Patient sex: M
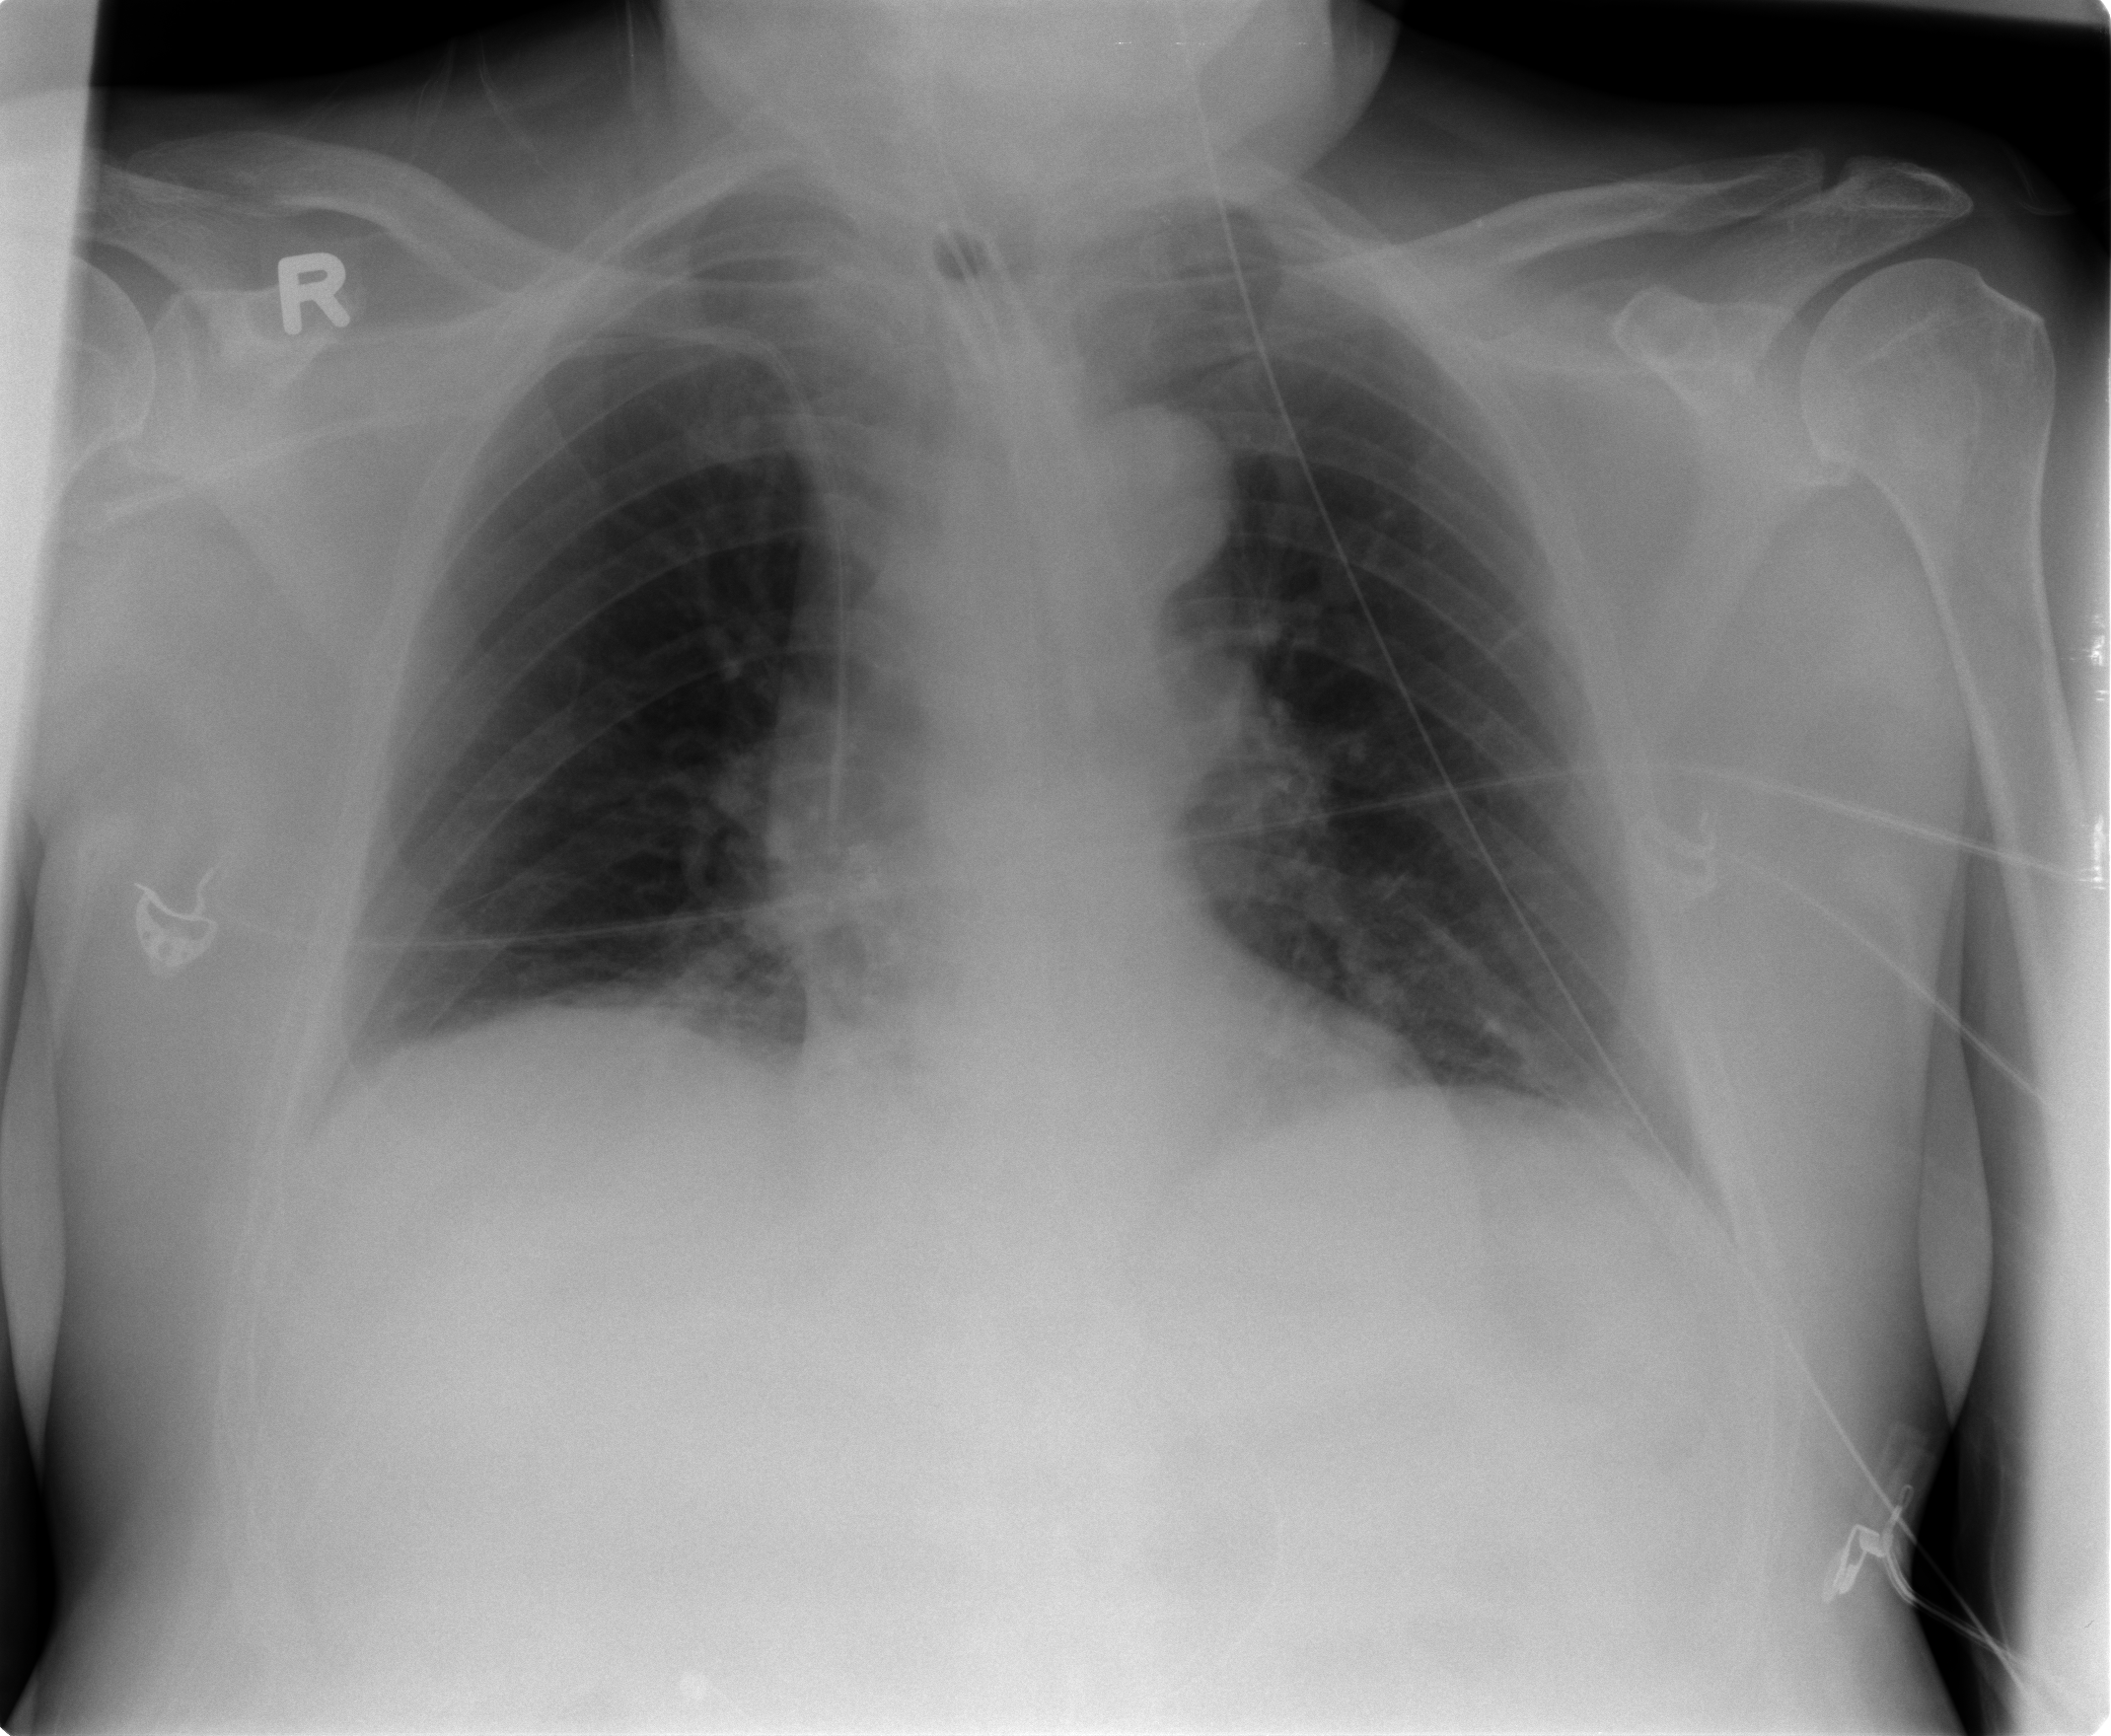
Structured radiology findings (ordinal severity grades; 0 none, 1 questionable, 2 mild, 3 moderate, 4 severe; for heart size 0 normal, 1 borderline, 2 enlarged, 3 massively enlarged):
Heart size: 0
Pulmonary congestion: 0
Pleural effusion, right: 0
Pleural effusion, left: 0
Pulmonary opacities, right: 0
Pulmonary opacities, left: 0
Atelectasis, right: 1
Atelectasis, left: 1